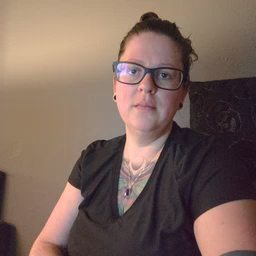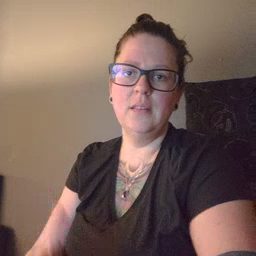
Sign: many